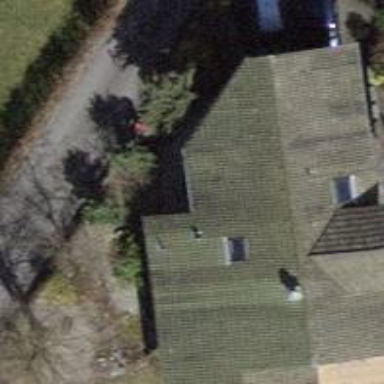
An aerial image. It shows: Building with tiled roof.